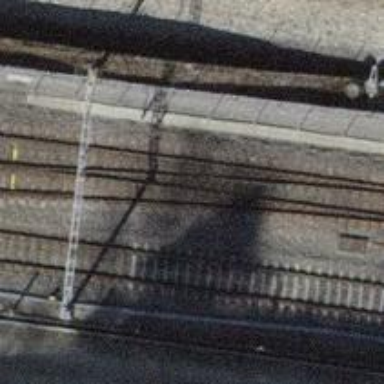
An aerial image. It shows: Railway track with contact lines for electrification.